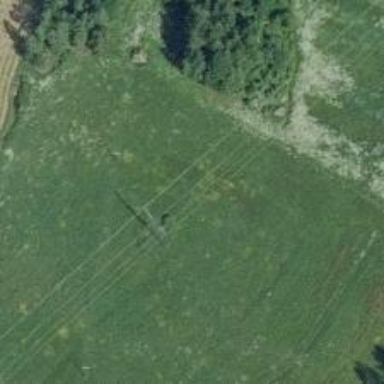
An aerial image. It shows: Power tower.